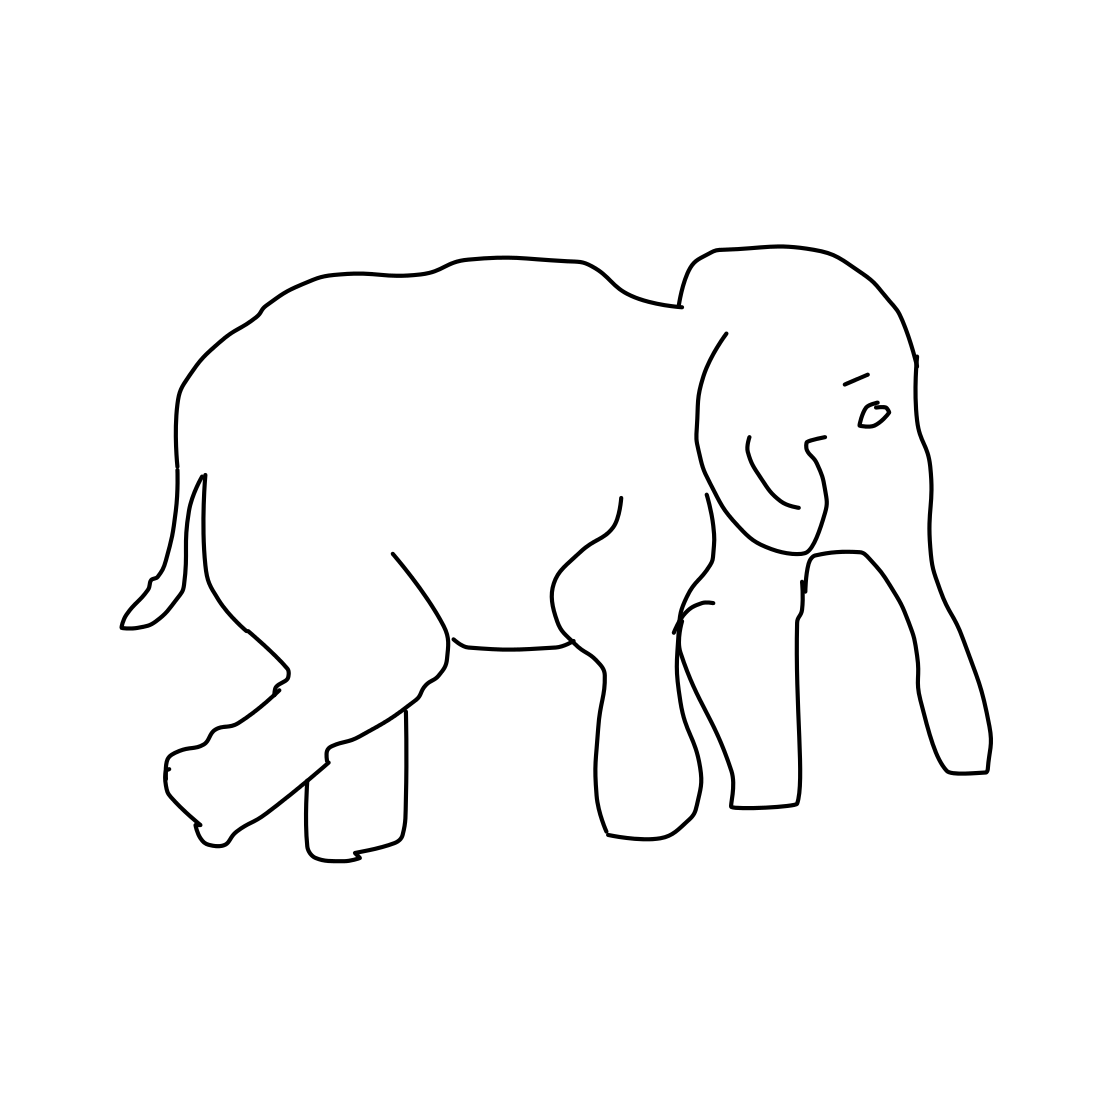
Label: elephant